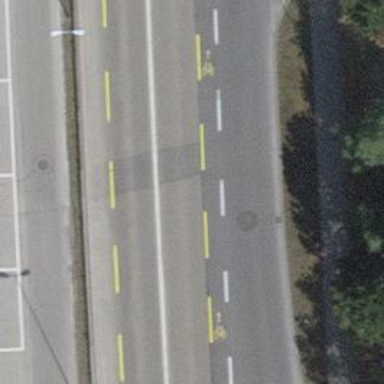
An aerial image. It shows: Primary highway with asphalt surface and designated cycle lane.